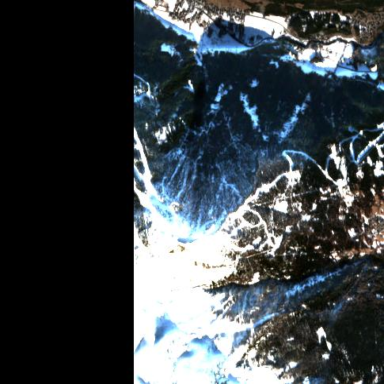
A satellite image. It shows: Area designated for winter sports.